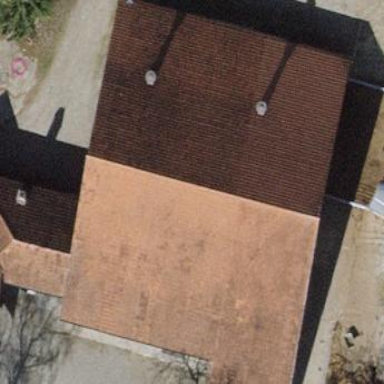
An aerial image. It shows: Farm building.